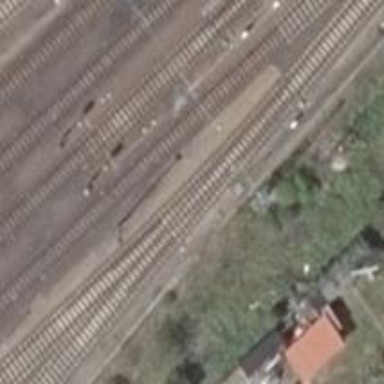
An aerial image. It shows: Railway switch.